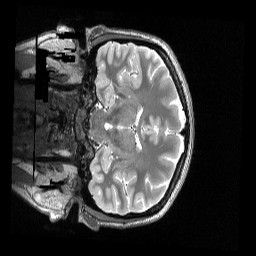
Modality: T2w
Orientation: coronal
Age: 25
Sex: female
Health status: healthy
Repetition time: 3.2 s
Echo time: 0.563 s